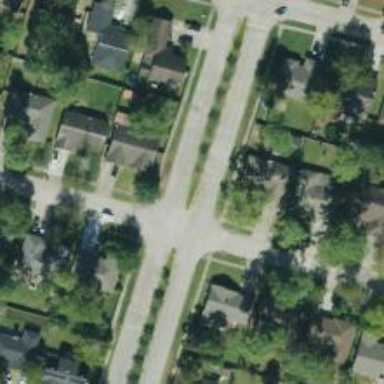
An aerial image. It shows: Residential road with separate sidewalk.